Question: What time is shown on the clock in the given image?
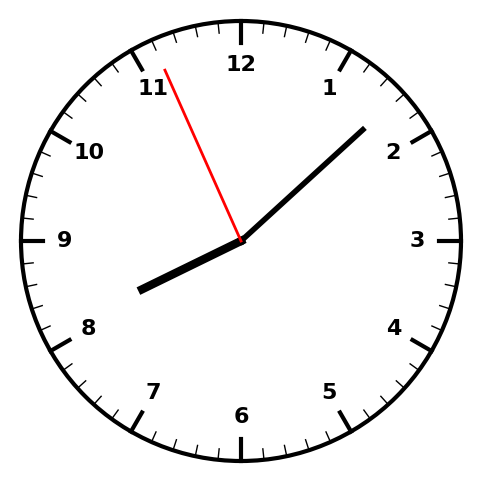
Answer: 08:07:56